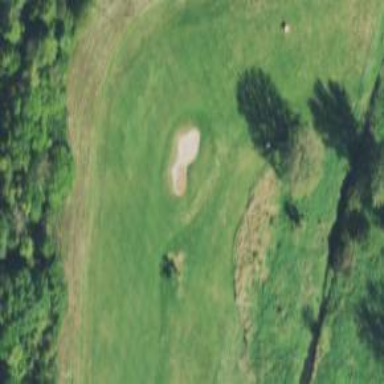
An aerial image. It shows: View of golf hole.